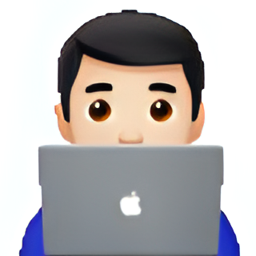
Name: male technologist type 1 2
Emoji: 👨🏻‍💻
Group: People & Body
Sub-group: person-role